Current action and preconditions to check: trajectory_clear

Your task: For each precondition in the list above, predict whether it will hold at this action.

Consider the current scene as observed from the mobile robot's camera, and analyze the predicted future states of all dynamic agents (e.g., people, animals, vehicles, or any moving entities) within the NEXT SECOND.

IMPORTANT: Only answer "very likely" if you are absolutely certain—based on strong, clear evidence—that a dynamic agent will violate the precondition in the predicted future state. Do NOT answer "very likely" for unlikely, ambiguous, or low-probability risks.

Ask yourself for each precondition: Is there a high probability, with clear and convincing evidence, that the predicted future states of any dynamic agent will interfere with the predicted future state of the currently executing action within the NEXT SECOND, causing that precondition to fail?

Assess the risk level based on these predictions. Use "likely" or "very likely" if motions create a clear risk of interference.

Use "neutral" or "improbable" if agents are nearby but their predicted paths are clearly diverging or non-conflicting.

Failure Risk Categories: "very improbable", "improbable", "neutral", "likely", "very likely"

Answer Format: Output ONLY the probability_of_failure value from these categories: "very improbable", "improbable", "neutral", "likely", "very likely"

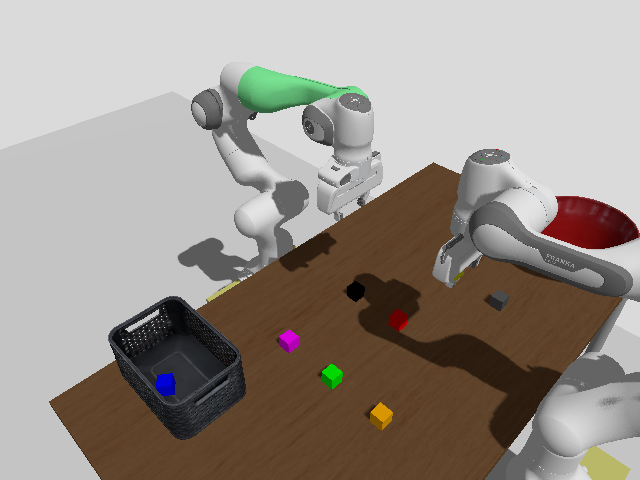

Answer: very improbable